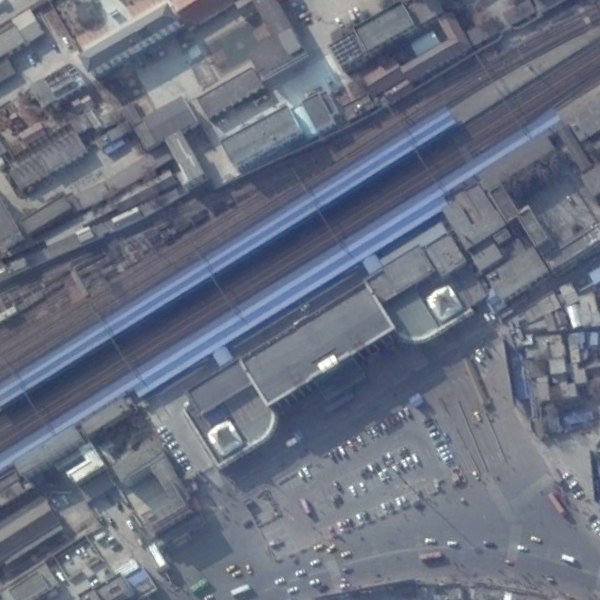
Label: RailwayStation